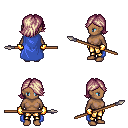
a pixel art fantasy rpg character, female body template, human, dark skin, blue cape, gold greaves, white blonde swoop hairstyle, gold gloves, spear, four views (front, back, left, right), 2x2 character sprite sheet, small pixel art, hard edges, no anti-aliasing